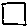
Label: square